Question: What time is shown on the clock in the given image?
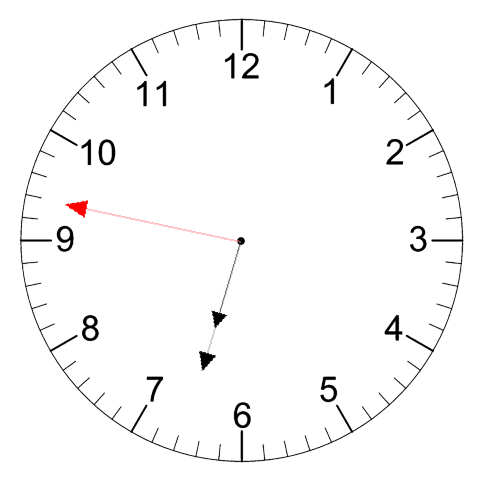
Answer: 06:32:47